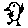
Label: bird